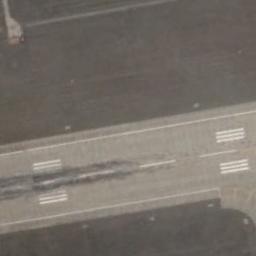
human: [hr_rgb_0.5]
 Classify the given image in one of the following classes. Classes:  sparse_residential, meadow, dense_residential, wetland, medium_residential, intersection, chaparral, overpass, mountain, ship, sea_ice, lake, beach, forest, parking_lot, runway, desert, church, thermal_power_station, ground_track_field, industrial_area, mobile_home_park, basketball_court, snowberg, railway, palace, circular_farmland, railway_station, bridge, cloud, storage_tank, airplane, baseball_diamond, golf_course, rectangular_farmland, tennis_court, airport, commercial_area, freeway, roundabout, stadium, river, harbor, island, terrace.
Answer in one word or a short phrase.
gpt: runway